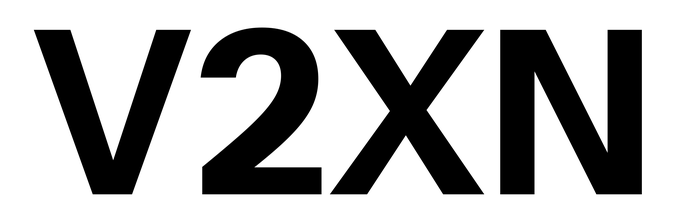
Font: InstrumentSans_Bold